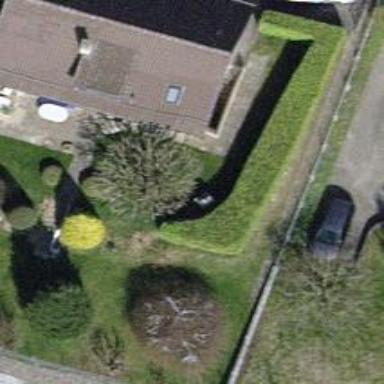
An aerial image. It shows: Hedge acting as barrier.